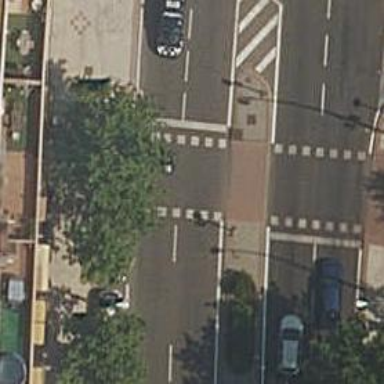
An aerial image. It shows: Footway crossing with traffic signals and island.